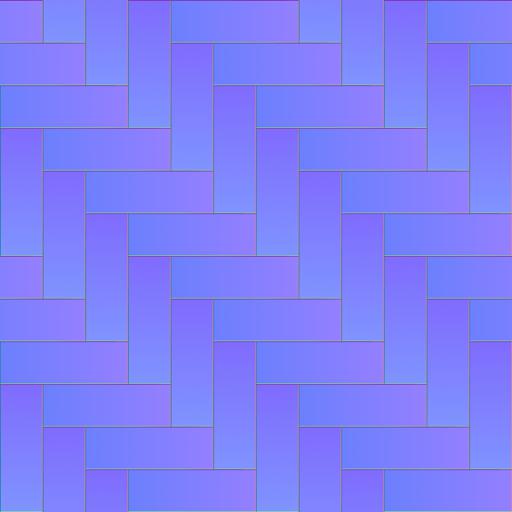
decoration design metal plates